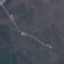
Land use / land cover class: HerbaceousVegetation